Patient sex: M
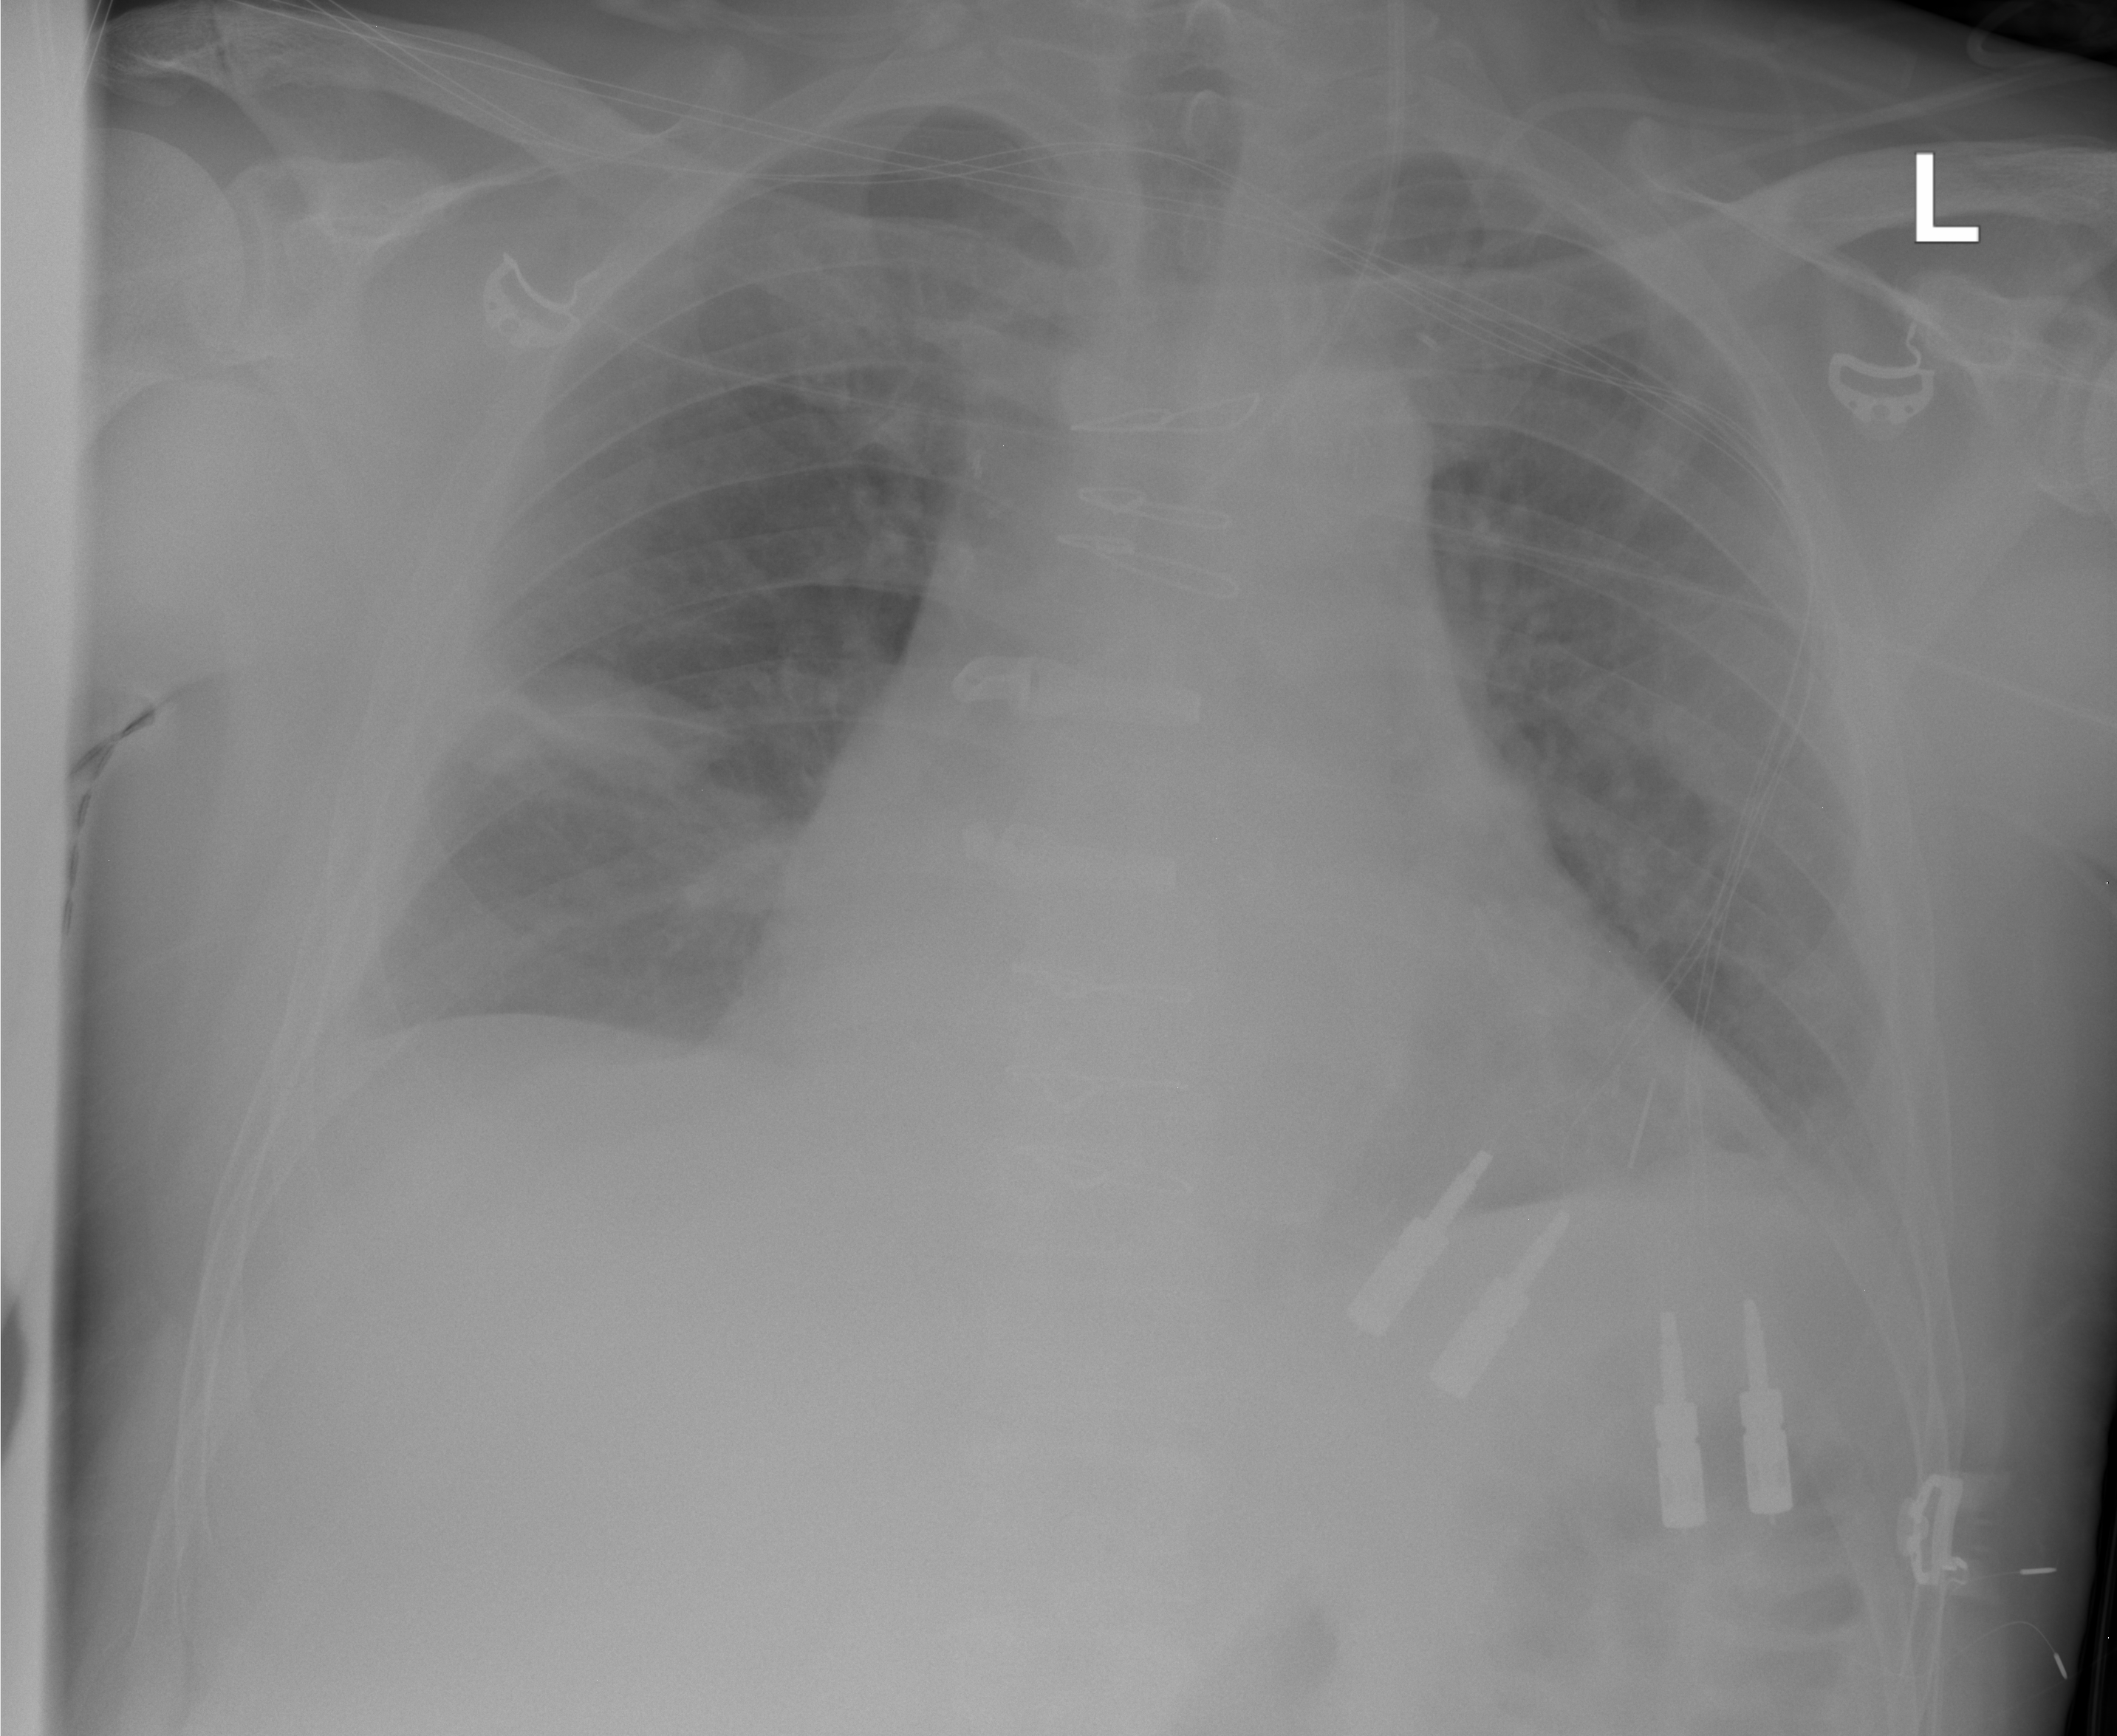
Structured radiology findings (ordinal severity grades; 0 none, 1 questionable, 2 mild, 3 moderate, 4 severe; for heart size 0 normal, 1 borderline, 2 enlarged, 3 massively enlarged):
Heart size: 2
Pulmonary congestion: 1
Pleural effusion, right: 2
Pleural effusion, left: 2
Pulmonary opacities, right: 0
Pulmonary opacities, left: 0
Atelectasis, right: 2
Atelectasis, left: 2